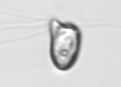
Label: flagellate_morphotype1